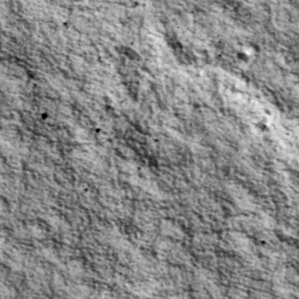
Label: non_frost